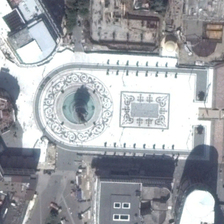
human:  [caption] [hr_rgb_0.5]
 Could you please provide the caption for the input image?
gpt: several large buildings are around a white square .

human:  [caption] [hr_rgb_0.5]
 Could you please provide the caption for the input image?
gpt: several large buildings are around a white square .

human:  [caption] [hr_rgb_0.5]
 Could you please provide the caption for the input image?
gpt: several large buildings are around a white square .

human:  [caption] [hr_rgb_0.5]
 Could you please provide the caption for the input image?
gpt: several large buildings are around a white square .

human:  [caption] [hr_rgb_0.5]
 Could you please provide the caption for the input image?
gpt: several large buildings are around a white square .